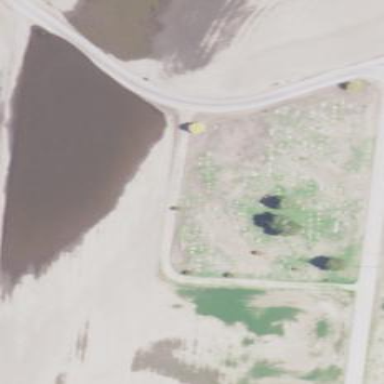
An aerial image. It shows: Grave yard.